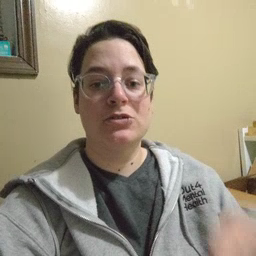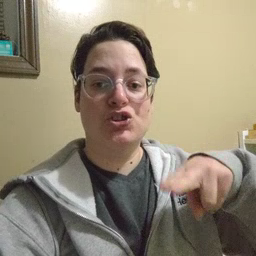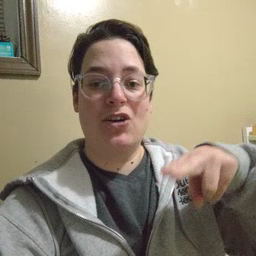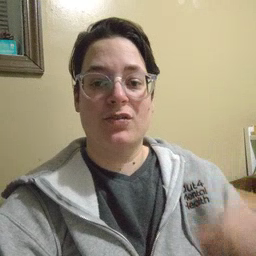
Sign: chair